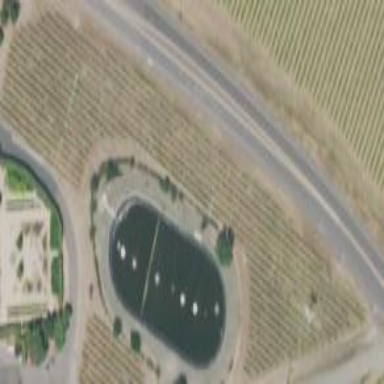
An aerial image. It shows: Vineyard with wine grapes as the crop.